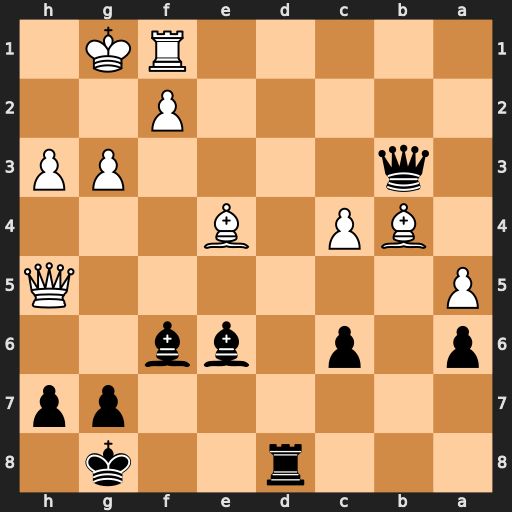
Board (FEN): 3r2k1/6pp/p1p1bb2/P6Q/1BP1B3/1q4PP/5P2/5RK1
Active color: b
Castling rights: -
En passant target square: -
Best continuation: Qxb4 Bxh7+ Kf8